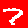
Digit: 7